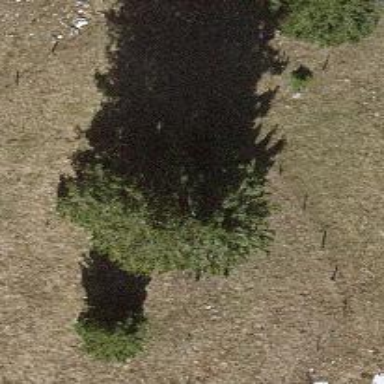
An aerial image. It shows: Evergreen tree with needle-leaved leaves.